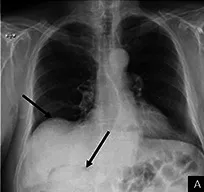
Chest radiography shows a pneumoperitoneum and an AC in the right hypochondrium (A).
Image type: radiology (x_ray)